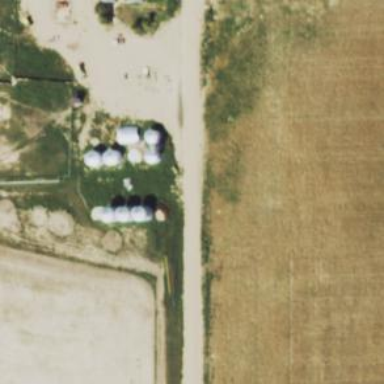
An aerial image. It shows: Silo.